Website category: university
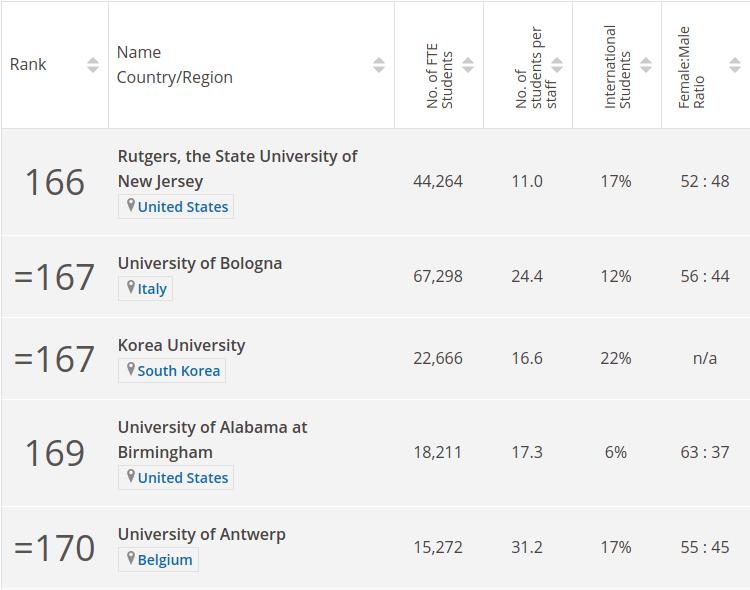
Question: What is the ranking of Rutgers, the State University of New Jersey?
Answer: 166

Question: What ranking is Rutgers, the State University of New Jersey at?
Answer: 166

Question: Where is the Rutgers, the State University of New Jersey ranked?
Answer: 166

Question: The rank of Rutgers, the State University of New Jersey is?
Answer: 166

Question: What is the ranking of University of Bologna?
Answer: =167

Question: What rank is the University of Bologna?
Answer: =167

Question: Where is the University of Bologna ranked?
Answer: =167

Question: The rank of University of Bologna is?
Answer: =167

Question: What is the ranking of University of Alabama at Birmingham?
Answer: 169

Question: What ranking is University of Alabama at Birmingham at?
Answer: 169

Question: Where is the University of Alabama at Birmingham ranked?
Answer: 169

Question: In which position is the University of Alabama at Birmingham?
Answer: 169

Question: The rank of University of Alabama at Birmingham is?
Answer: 169

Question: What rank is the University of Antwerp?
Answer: =170

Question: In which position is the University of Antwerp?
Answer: =170

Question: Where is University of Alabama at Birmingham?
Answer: United States

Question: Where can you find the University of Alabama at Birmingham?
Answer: United States

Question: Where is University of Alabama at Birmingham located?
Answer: United States

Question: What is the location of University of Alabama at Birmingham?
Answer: United States

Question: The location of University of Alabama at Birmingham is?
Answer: United States

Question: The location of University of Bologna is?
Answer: Italy

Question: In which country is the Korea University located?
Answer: South Korea

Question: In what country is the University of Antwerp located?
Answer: Belgium

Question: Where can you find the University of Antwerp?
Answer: Belgium

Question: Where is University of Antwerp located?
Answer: Belgium

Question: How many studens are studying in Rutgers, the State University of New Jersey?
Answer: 44,264

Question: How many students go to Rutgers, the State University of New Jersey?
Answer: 44,264

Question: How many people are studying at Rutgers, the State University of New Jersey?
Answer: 44,264

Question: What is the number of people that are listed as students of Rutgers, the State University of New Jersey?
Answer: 44,264

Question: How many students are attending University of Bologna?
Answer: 67,298

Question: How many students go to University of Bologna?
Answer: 67,298

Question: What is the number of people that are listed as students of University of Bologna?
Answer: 67,298

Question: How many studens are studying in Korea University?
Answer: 22,666

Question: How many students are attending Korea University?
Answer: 22,666

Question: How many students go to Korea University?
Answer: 22,666

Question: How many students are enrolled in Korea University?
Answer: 22,666

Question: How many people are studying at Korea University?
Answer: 22,666

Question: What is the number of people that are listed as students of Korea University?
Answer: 22,666

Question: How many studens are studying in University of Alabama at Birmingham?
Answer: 18,211

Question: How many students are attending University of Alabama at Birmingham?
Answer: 18,211

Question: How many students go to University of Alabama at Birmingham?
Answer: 18,211

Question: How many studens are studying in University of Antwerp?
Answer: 15,272

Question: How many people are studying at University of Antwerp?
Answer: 15,272

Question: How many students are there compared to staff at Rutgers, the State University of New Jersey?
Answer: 11.0

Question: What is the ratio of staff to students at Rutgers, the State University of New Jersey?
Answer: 11.0

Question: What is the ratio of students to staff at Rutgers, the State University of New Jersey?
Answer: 11.0

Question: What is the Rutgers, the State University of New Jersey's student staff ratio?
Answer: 11.0

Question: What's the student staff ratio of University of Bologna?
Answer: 24.4

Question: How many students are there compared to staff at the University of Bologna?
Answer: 24.4

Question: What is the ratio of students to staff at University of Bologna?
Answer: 24.4

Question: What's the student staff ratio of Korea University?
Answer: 16.6

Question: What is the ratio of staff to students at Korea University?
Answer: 16.6

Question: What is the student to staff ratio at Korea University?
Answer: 16.6

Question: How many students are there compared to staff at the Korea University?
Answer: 16.6

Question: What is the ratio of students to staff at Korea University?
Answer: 16.6

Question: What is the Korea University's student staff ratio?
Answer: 16.6

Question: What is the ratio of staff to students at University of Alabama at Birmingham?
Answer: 17.3

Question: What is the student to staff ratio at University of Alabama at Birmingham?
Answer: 17.3

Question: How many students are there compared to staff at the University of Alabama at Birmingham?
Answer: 17.3

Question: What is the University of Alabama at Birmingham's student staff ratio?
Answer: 17.3

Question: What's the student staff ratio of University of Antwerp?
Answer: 31.2

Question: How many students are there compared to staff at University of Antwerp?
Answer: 31.2

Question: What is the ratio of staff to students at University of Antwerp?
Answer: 31.2

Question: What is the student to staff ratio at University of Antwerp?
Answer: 31.2